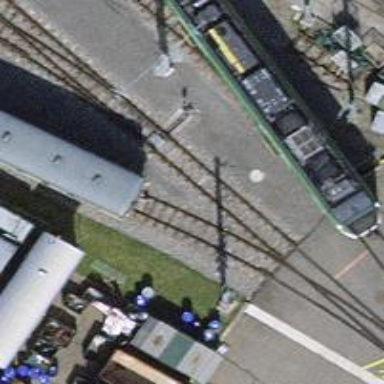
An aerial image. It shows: Narrow-gauge railway with single track running through yard. The railway is electrified with contact line.